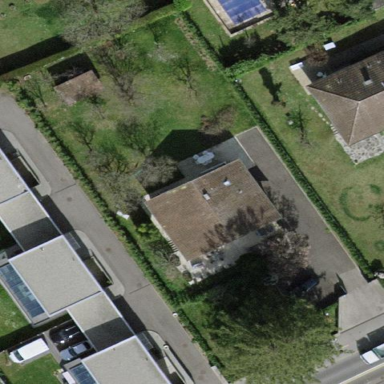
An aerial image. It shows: Garden enclosed by fence.